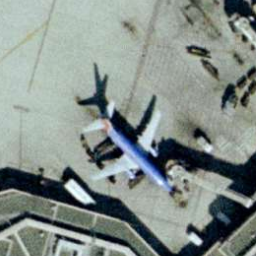
Label: airplane